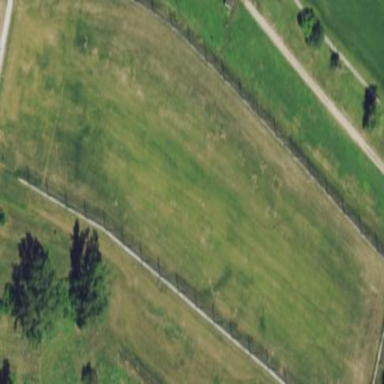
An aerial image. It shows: Driving range for golf on grass.